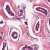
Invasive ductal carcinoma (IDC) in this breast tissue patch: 1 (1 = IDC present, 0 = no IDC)